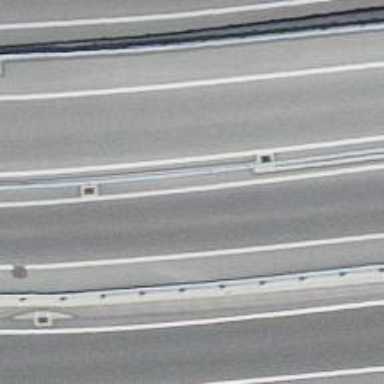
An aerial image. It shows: Motorway link with asphalt surface and embankment.